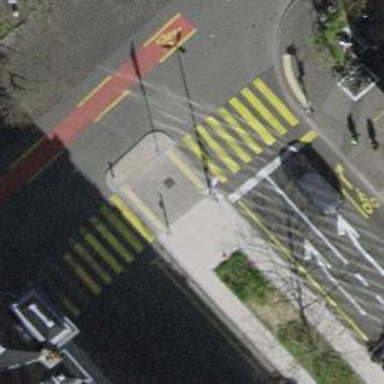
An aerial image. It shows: Road crossing with traffic signals.